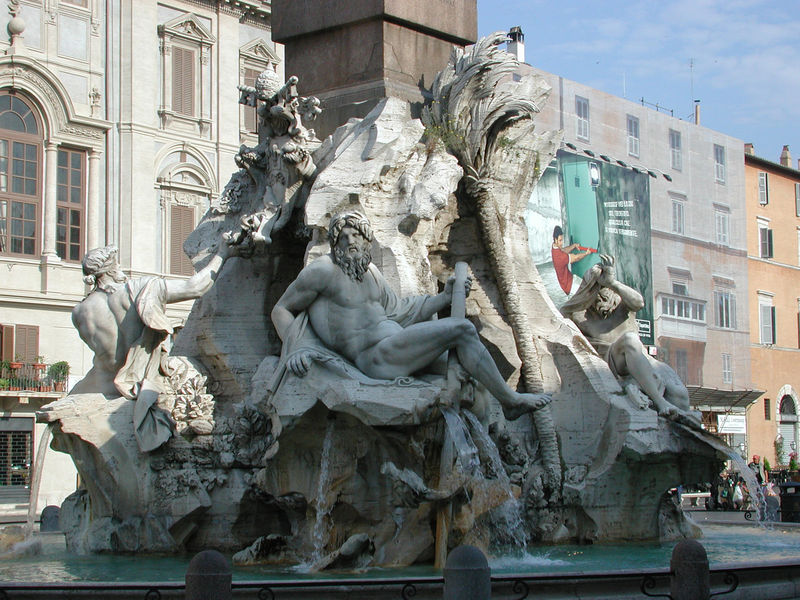
Titel: Vierströmebrunnen
Künstler: Giovanni Lorenzo Bernini
Standort: Rom, Piazza Navona (EU - I - Latium)
Schlagwörter: hand, himmel, mann, nackt, schatten, wasser, sitzen, fenster, licht, marmor, gebäude, bart, sockel, stein, gewand, brunnen, statue, balkon, papst, palme, nackte, rom, mitra, schlüssel, petrus, insignien, neptun